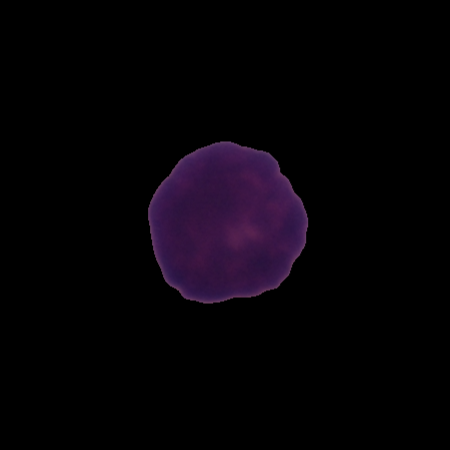
Label: healthy